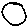
Label: moon